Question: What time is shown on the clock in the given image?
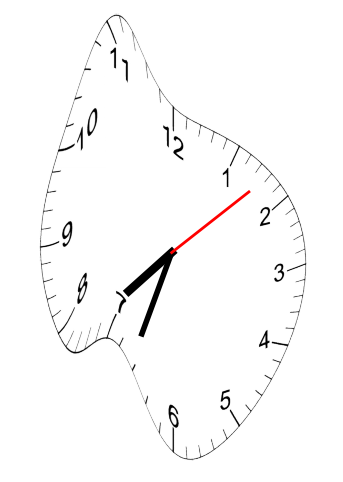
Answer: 07:33:08